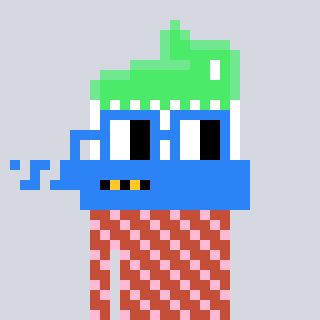
a pixel art character with square blue glasses, a toothbrush-shaped head and a rust-colored body on a cool background